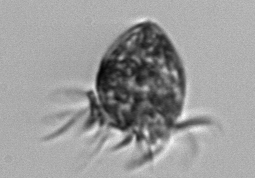
Label: Strombidium_morphotype1